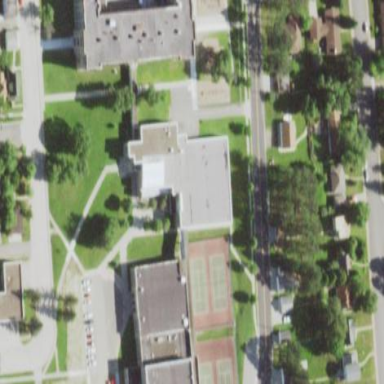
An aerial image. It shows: School building.